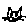
Label: cat